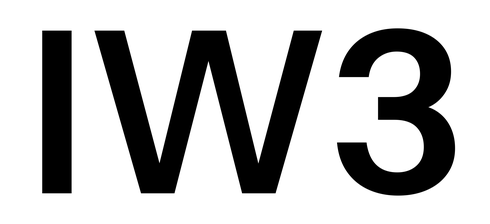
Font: InstrumentSans_SemiBold